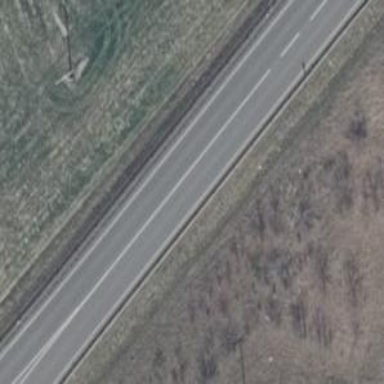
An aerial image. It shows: Primary road with asphalt surface.